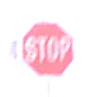
Verkehrszeichen: Stop
Umgebung: Outdoor, Urban
Tageszeit: MorningAfternoon
Wetter: Overcast
Licht: Natural
Jahreszeit: NotSpecified
Kontrast: LowContrast